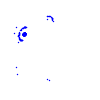
Particle: kaon